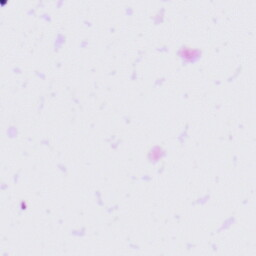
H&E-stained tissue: Tonsil